Field crop: maize
Growth stage: 2
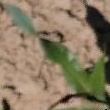
Species: maize